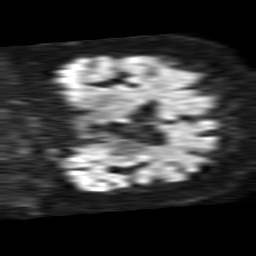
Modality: TRACE
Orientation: coronal
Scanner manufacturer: philips
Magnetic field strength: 1.5 T
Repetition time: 3.393 s
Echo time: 0.06922 s